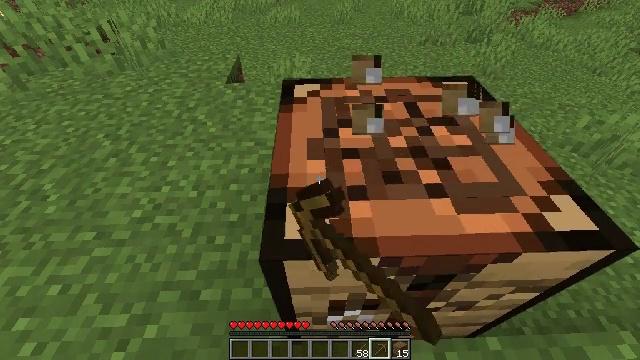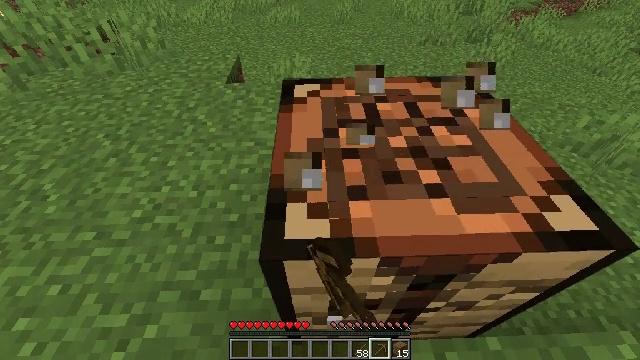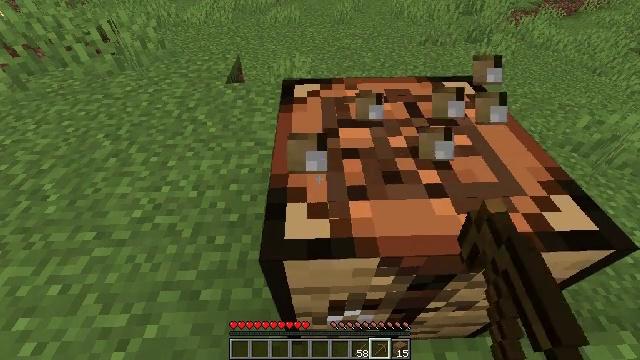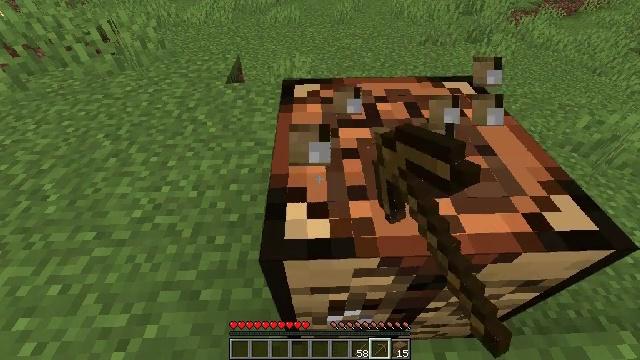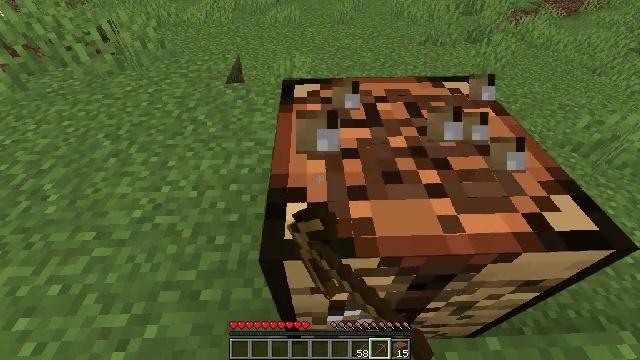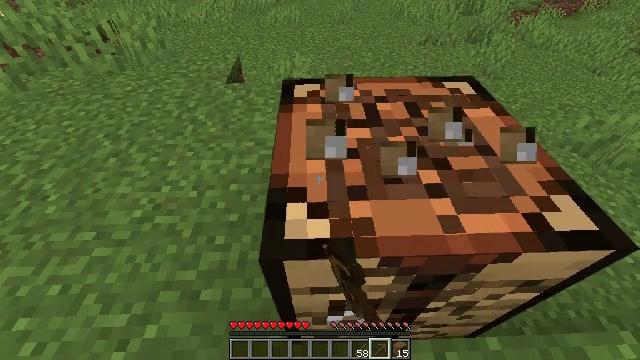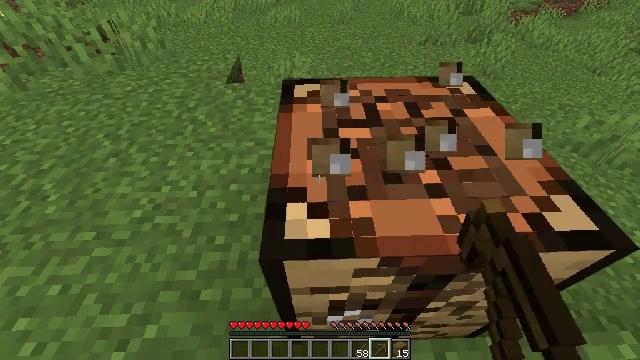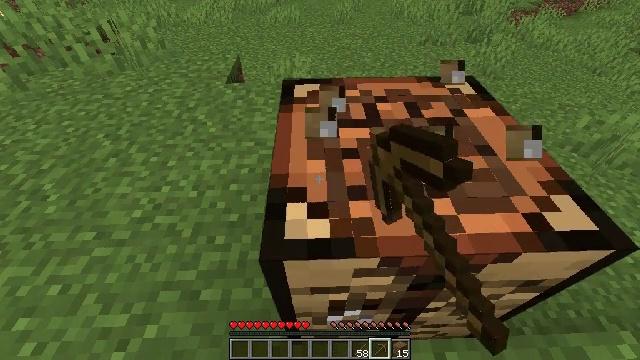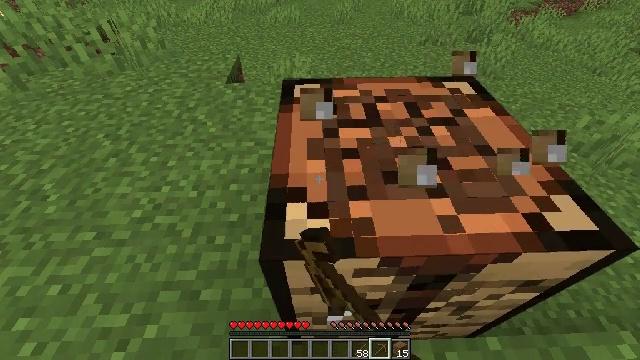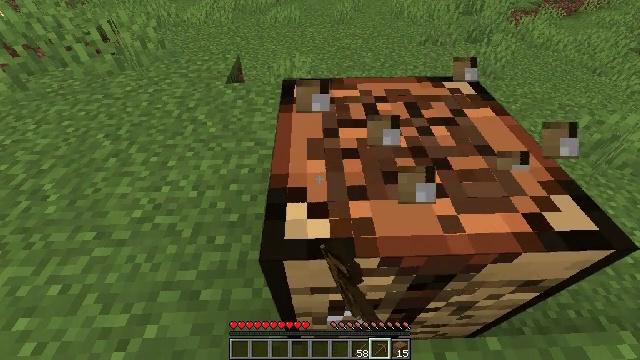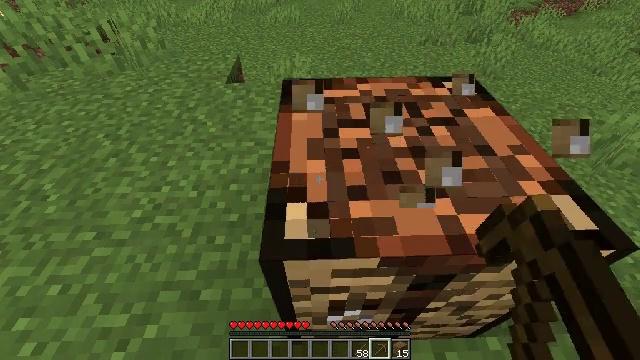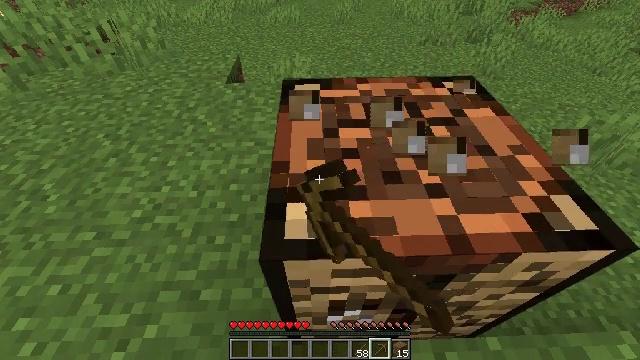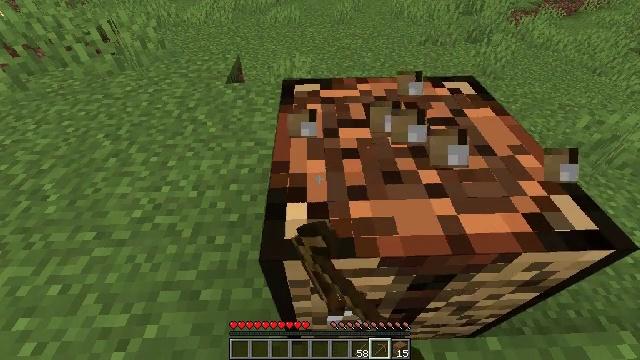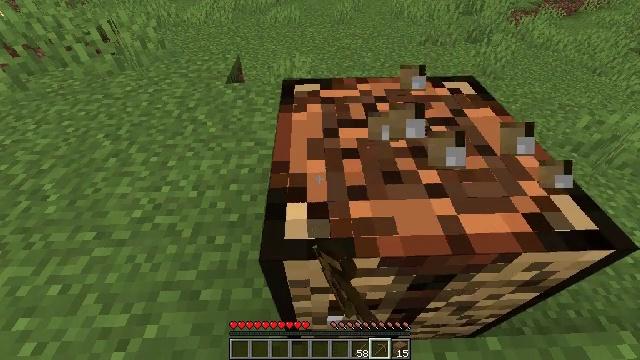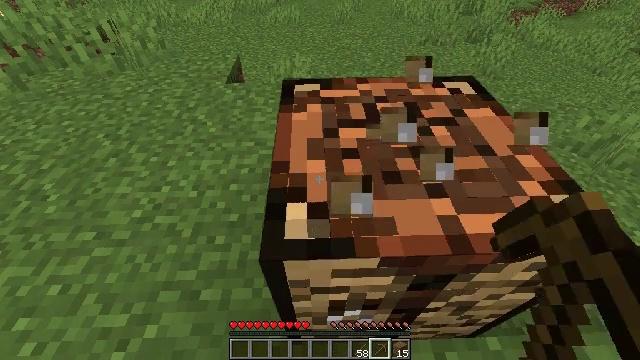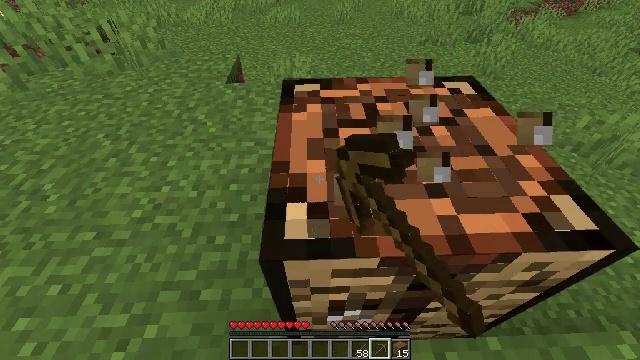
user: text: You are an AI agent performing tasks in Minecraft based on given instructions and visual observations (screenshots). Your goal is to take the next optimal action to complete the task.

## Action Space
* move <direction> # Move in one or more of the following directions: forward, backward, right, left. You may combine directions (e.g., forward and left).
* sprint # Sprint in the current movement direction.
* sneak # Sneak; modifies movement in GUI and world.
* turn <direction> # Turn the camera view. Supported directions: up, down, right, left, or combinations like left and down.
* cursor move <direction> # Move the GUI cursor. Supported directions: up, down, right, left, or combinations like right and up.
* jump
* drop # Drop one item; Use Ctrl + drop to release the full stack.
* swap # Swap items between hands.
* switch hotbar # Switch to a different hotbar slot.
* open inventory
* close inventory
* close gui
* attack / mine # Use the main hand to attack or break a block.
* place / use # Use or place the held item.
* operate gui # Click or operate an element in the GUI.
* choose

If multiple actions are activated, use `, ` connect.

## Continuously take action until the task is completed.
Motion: motion action
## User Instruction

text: Mine block crafting table.
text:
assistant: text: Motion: attack / mine
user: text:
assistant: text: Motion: attack / mine
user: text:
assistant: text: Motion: attack / mine
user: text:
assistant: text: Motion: attack / mine
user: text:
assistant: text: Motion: attack / mine
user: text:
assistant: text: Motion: attack / mine
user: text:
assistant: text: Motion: attack / mine
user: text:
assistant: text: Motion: attack / mine
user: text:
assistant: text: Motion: attack / mine
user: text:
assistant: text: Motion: attack / mine
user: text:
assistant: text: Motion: attack / mine
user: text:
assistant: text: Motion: attack / mine
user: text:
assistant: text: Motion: attack / mine
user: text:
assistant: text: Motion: attack / mine
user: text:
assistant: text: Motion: attack / mine
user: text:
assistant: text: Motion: attack / mine
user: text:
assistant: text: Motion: attack / mine
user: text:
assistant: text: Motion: attack / mine
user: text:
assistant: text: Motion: attack / mine
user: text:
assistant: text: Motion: attack / mine
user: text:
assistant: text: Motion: attack / mine
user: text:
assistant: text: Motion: attack / mine
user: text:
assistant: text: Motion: attack / mine